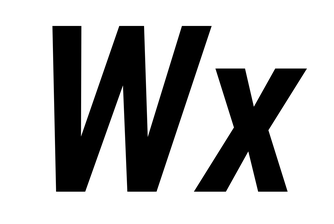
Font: Roboto-Italic_Condensed_SemiBold_Italic